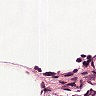
Metastatic tissue present: no